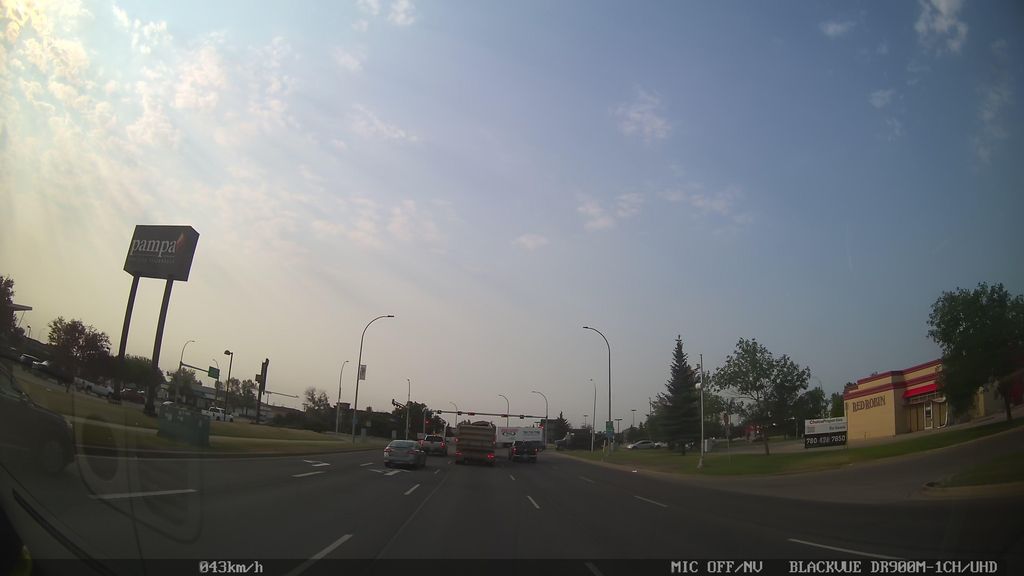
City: edmonton